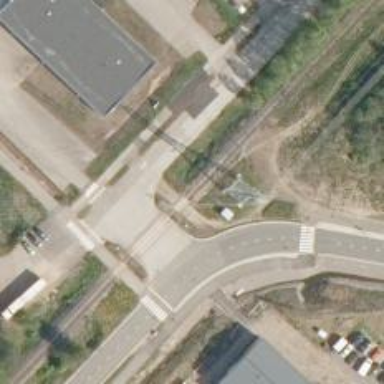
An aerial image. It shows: Light railway signal with light crossing form.